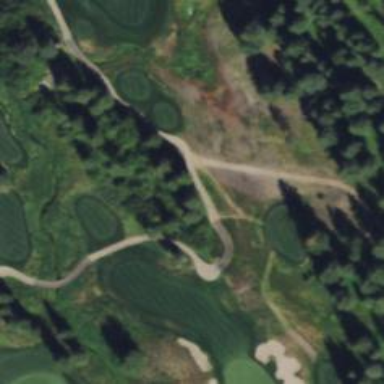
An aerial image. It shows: Path bridge used as golf cartpath.